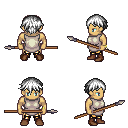
a pixel art fantasy rpg character, male body template, human, tanned skin, white tunic, gold greaves, white short bangs hairstyle, bracelets, brown shoes, spear, four views (front, back, left, right), 2x2 character sprite sheet, small pixel art, hard edges, no anti-aliasing